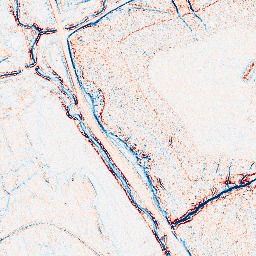
Category: edge_preserving
Decomposition family: anisotropic_diffusion
Decomposition parameters: iterations: 10
kappa: 100
gamma: 0.05
Upsampling method: quartic
Upsampling parameters: scale: 2
Upsampling scale: 2